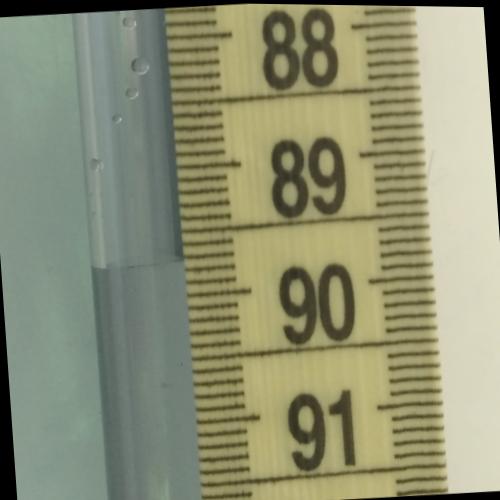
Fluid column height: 89.7 cm